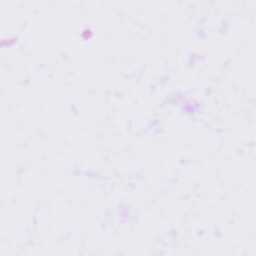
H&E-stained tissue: Tonsil